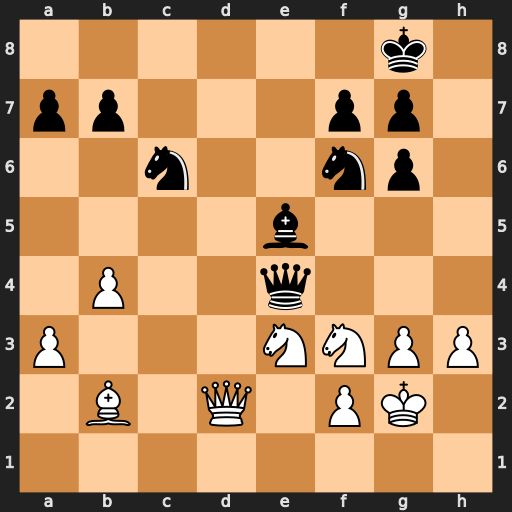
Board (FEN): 6k1/pp3pp1/2n2np1/4b3/1P2q3/P3NNPP/1B1Q1PK1/8
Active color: w
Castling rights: -
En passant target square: -
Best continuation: b5 Bxb2 bxc6 Qxc6 Qxb2